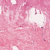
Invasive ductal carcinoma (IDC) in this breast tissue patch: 0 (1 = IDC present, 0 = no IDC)